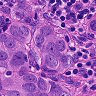
Metastatic tissue present: yes